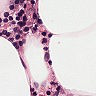
Metastatic tissue present: no